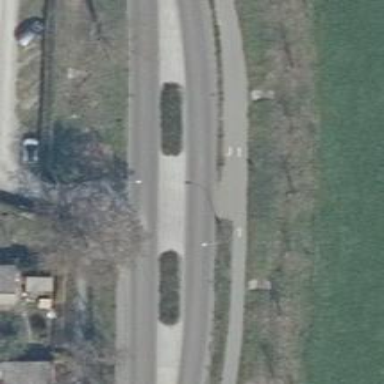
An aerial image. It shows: Asphalt path with crossing.